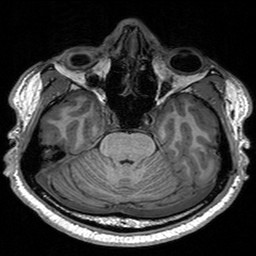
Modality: T1w
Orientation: coronal
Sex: male